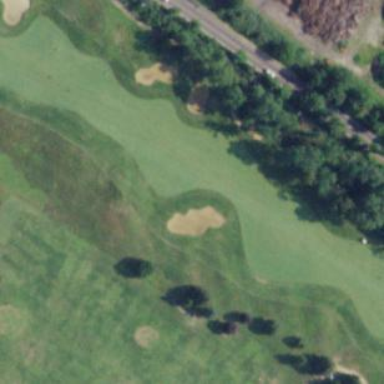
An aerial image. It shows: Area of rough grass used for golf.